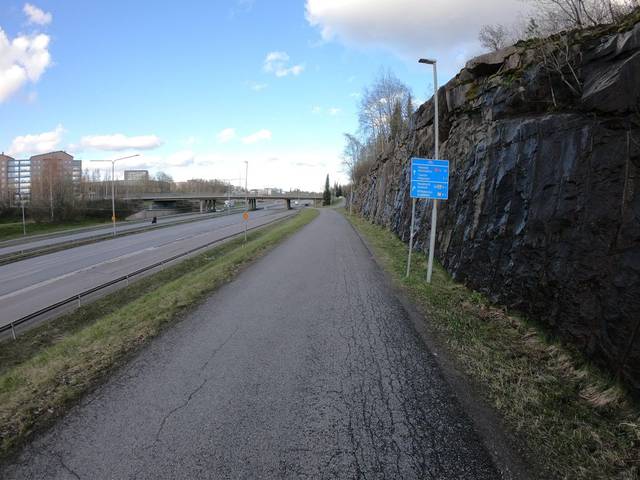
Region: Finland
Coordinates: 60.167, 24.767